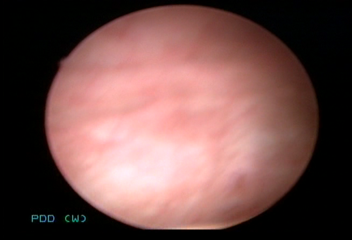
Modality: WLC
Class: Normal mucosa
Bladder cancer association: No